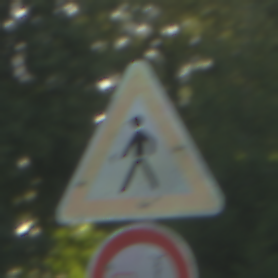
Verkehrszeichen: FussgaengerRechts
Zusatzzeichen unten: VerbotUeberholenEinspurigeFahrzeuge
Umgebung: Outdoor, Suburban
Tageszeit: SunriseSunset
Wetter: PartlyCloudy
Licht: Natural
Jahreszeit: NotSpecified
Kontrast: MediumContrast